Question: I have a simple progress bar, it has a borderRadius and overflow set to 'hidden'. I have a child of this, it has no borderRadius, and it is overflowing outside of the corners. Here is my markup:
'''
<View style={style.progressbar}>
<View style={[style.progressbarfill, { width:'50%' }]} />
</View>
const style = {
progressbar: {
backgroundColor: '#ccc',
height: 25,
width: '90%',
borderRadius: 12,
overflow: 'hidden'
},
progressbarfill: {
backgroundColor: 'springgreen',
width: '10%',
height: '100%'
}
}
'''
This is what it looks like:

I put arrows on where the green is covering the border. The green should not overflow outside the edges.
Does anyone know why this is?
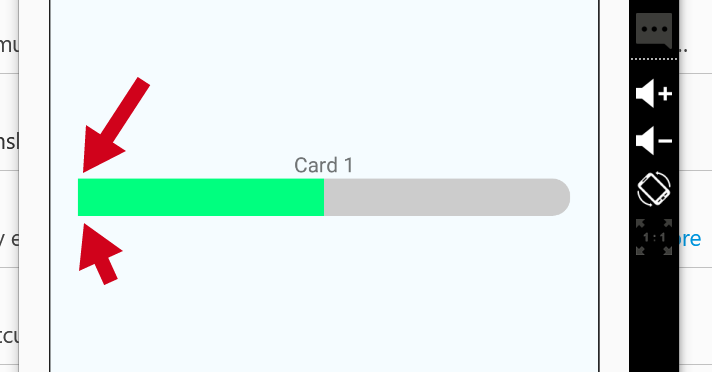
Answer: Actually I'm testing it right now, seems to be working fine on iOS, but Android is the one having the issue with the overflow right now. It looks like that is still getting more support currently. A temporary fix, is to just add the same borderRadius on the progressbarfill.
Here is the issue on the React Native Docs:
> The overflow style property defaults to hidden and cannot be changed
on Android This is a result of how Android rendering works. This
feature is not being worked on as it would be a significant
undertaking and there are many more important tasks.Another issue with overflow: 'hidden' on Android: a view is not
clipped by the parent's borderRadius even if the parent has overflow:
'hidden' enabled - the corners of the inner view will be visible
outside of the rounded corners. This is only on Android; it works as
expected on iOS. See the <URL>.